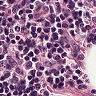
Metastatic tissue present: no